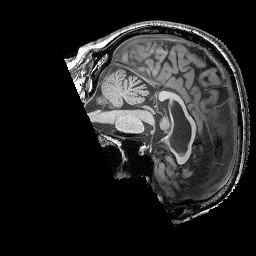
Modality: T1w
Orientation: sagittal
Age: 56
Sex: male
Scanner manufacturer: siemens
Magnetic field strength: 3 T
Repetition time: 2.25 s
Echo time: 0.00411 s